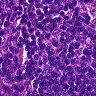
Metastatic tissue present: no